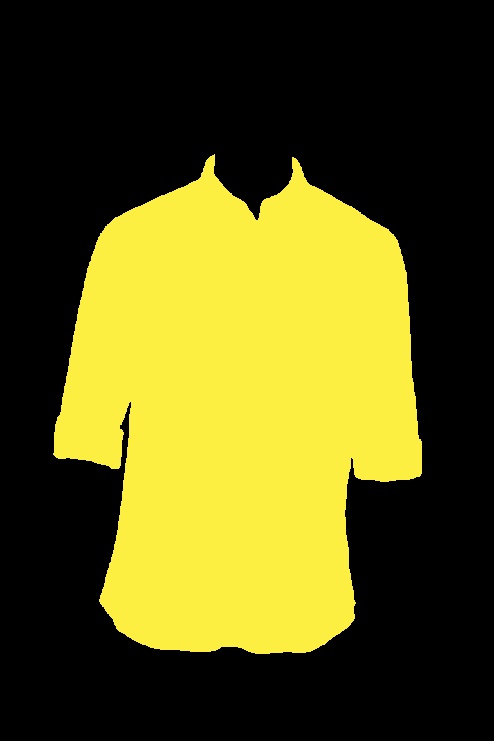
yellow polo shirt